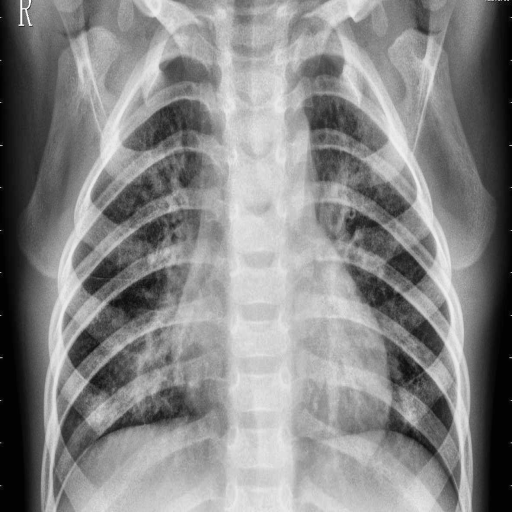
Finding: PNEUMONIA